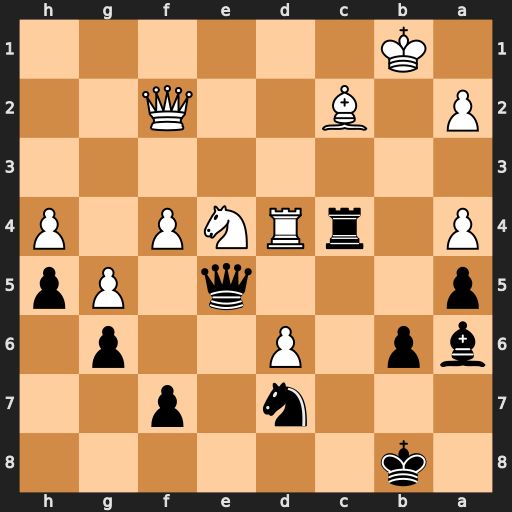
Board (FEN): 1k6/3n1p2/bp1P2p1/p3q1Pp/P1rRNP1P/8/P1B2Q2/1K6
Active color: b
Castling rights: -
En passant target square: -
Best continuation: Qxd4 Qxd4 Rxd4